Question: Is this possible? I don't want scenario in this case.

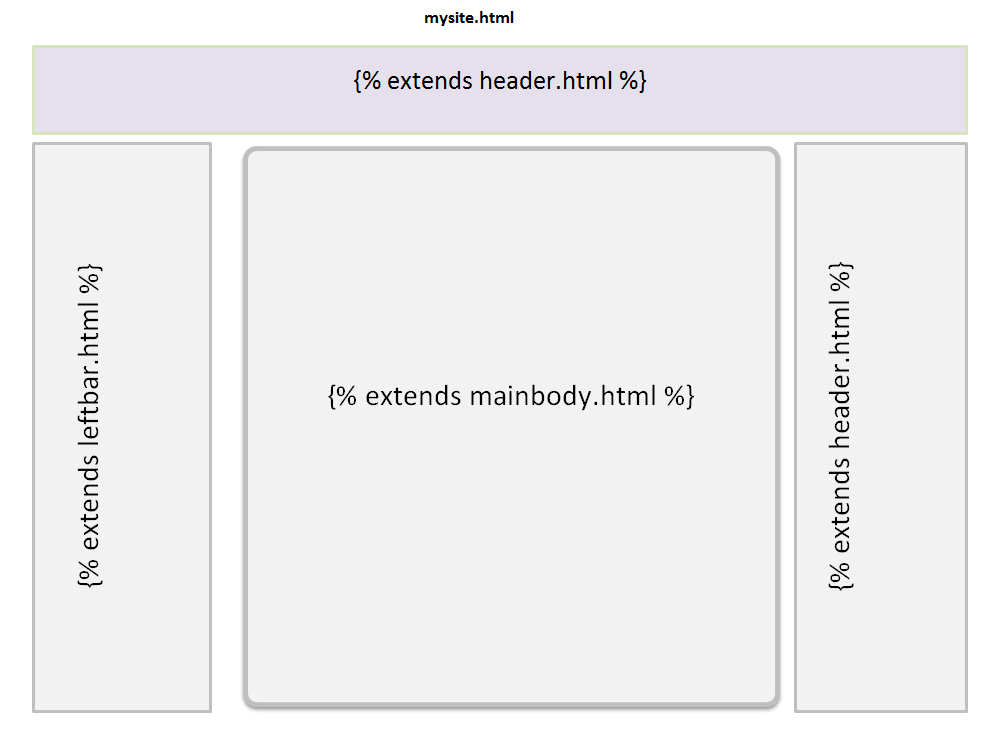
Answer: You're looking for the <URL>:
> Loads a template and renders it with the current context. This is a way of "including" other templates within a template.